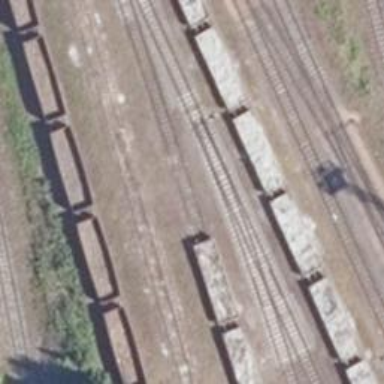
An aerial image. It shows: Rail spur service.